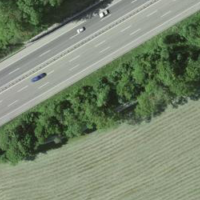
EUNIS habitat code: 57
Species observed at this site:
Columba palumbus
Turdus merula